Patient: sex M, age 60
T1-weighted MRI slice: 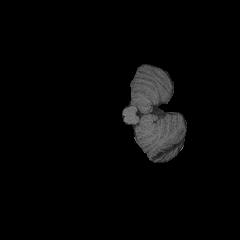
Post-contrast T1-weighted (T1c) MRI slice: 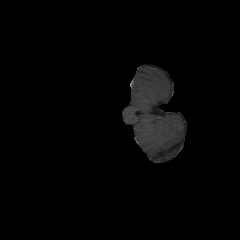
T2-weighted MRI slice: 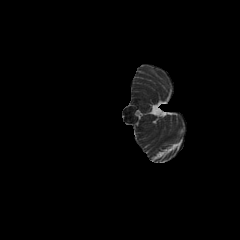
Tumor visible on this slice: no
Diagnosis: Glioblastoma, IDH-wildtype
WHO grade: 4